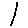
Label: line